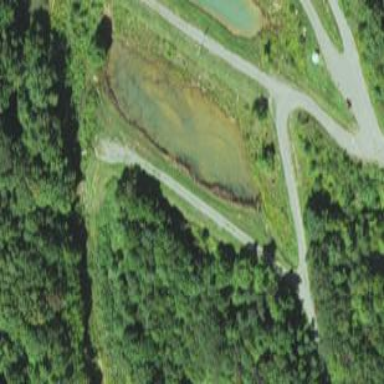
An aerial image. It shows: Reservoir of water categorized as tailings pond.